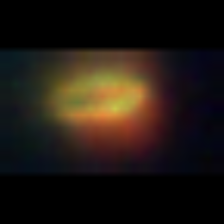
Taxon: Unknown_phyto
Group: Unknown